Question: I have recently switched to Xcode 11 and Swift 5. Also switched my entire project from UISwift to Storyboard as I read it has many advantages.
Now I'm finding disadvantages, I can't draw boxes/lines on my storyboard, I can do it using the code but that creates further problems with making changes to my project in storyboard and element constrains.
Does anyone know if it's possible to draw background boxes/lines between text? In some instances I have 6 labels that would all go under one box, so I can't use label background feature.
See the online example below, of grey boxes

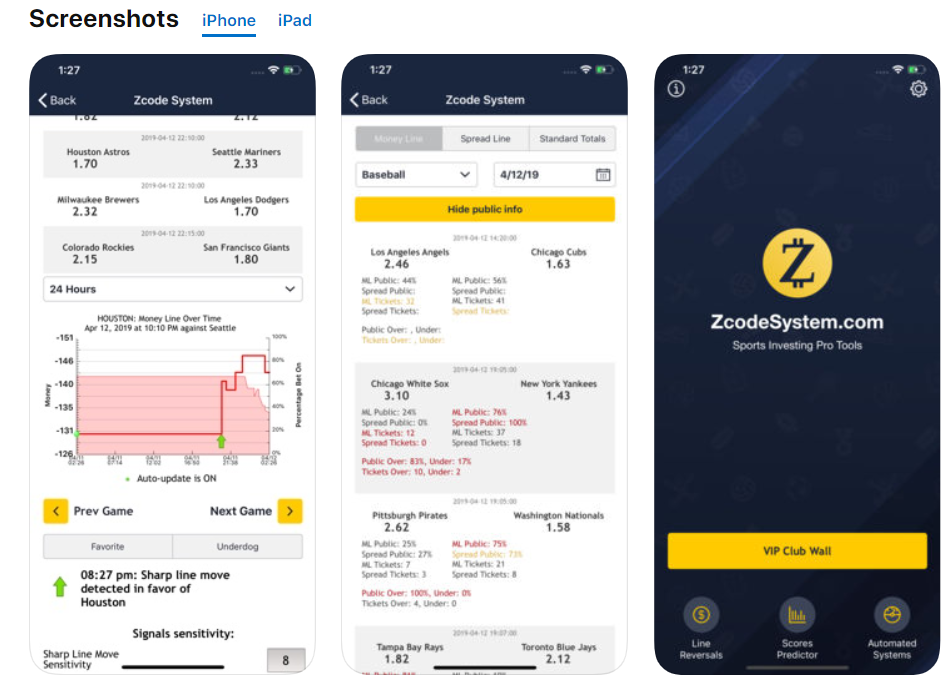
Answer: > Now I'm finding disadvantages, I can't draw boxes/lines on my storyboard
The storyboard editor isn't a drawing program -- it's mainly for laying out and connecting them to each other and to other objects e.g. view controllers. If you're trying to use it to draw lines and boxes, you're barking up the wrong tree.
The storyboard editor let you configure the views you create, so for example you can set the image displayed by a UIImageView, or the text displayed in a label, or the background color of any view. The gray boxes in your example are easy to do by just setting the background color of a view to gray. Or better, use a table to display those views, and <URL>.
> Does anyone know if it's possible to draw background boxes/lines between text?
There are some hacky options. For example, you could very easily create a view class that draws a horizontal or vertical line through it's center point, or a view class that draws a line around its perimeter for a box. (You can actually use key-value coding to set properties on the view's layer to do this <URL> Those are fine for occasional use, but if you have any complex drawing to do, it's probably time to write a view class that draws the necessary content in code.
> In some instances I have 6 labels that would all go under one box, so I can't use label background feature.
Those 6 labels should all be contained inside another view, so you'd just set the background color for the view that contains them. Again, from your example, it looks like those are rows in a table. Each row in a table is its own view (or "cell"), and it's easy to set the background color in the same code that configures the rest of the subviews in that cell.